Interaction volume radius: 5 \u00c5
Interaction volume height: 10 \u00c5
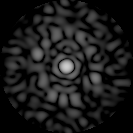
Disorder parameter: 0.8698